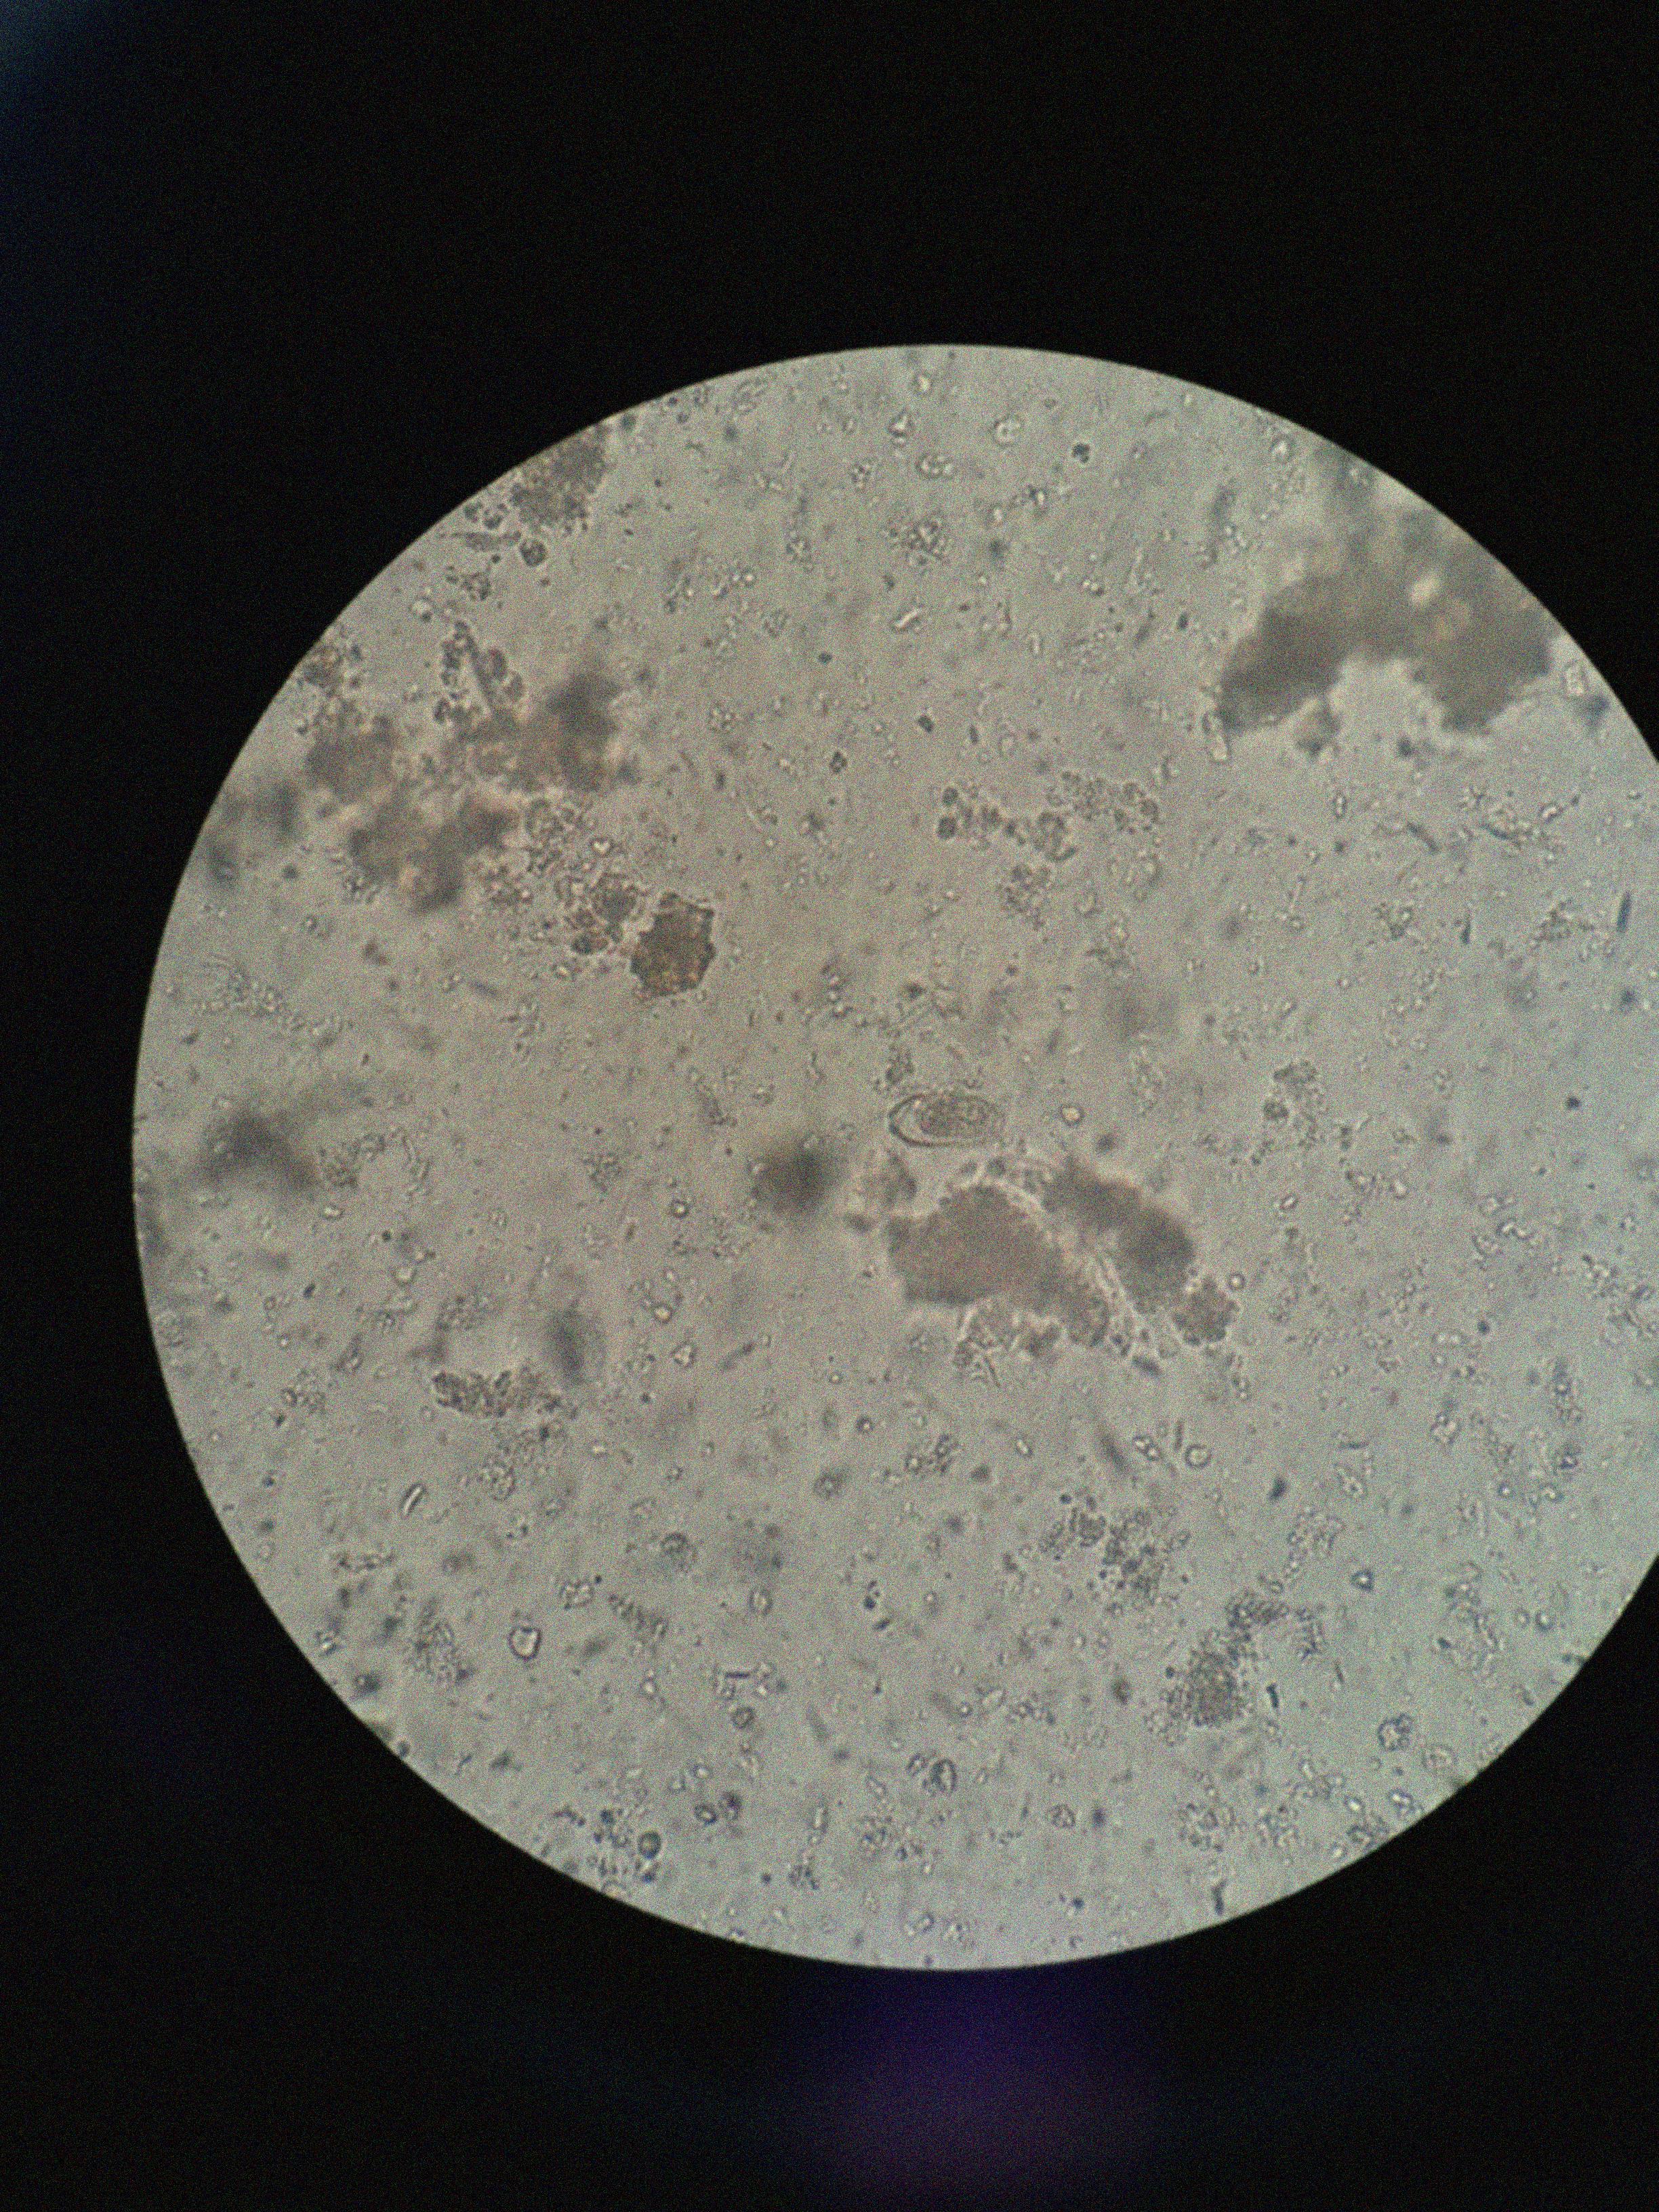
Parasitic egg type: Capillaria philippinensis